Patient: sex M, age 57
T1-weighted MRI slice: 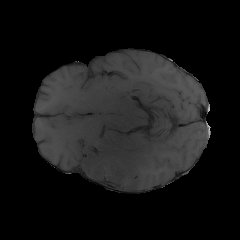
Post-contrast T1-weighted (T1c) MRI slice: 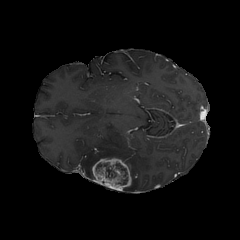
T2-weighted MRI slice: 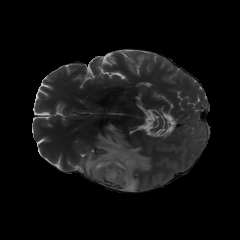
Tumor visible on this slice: yes
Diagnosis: Glioblastoma, IDH-wildtype
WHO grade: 4